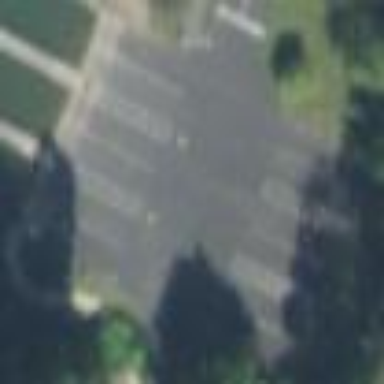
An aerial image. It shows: Parking area with asphalt surface and slipway for leisure land activities.